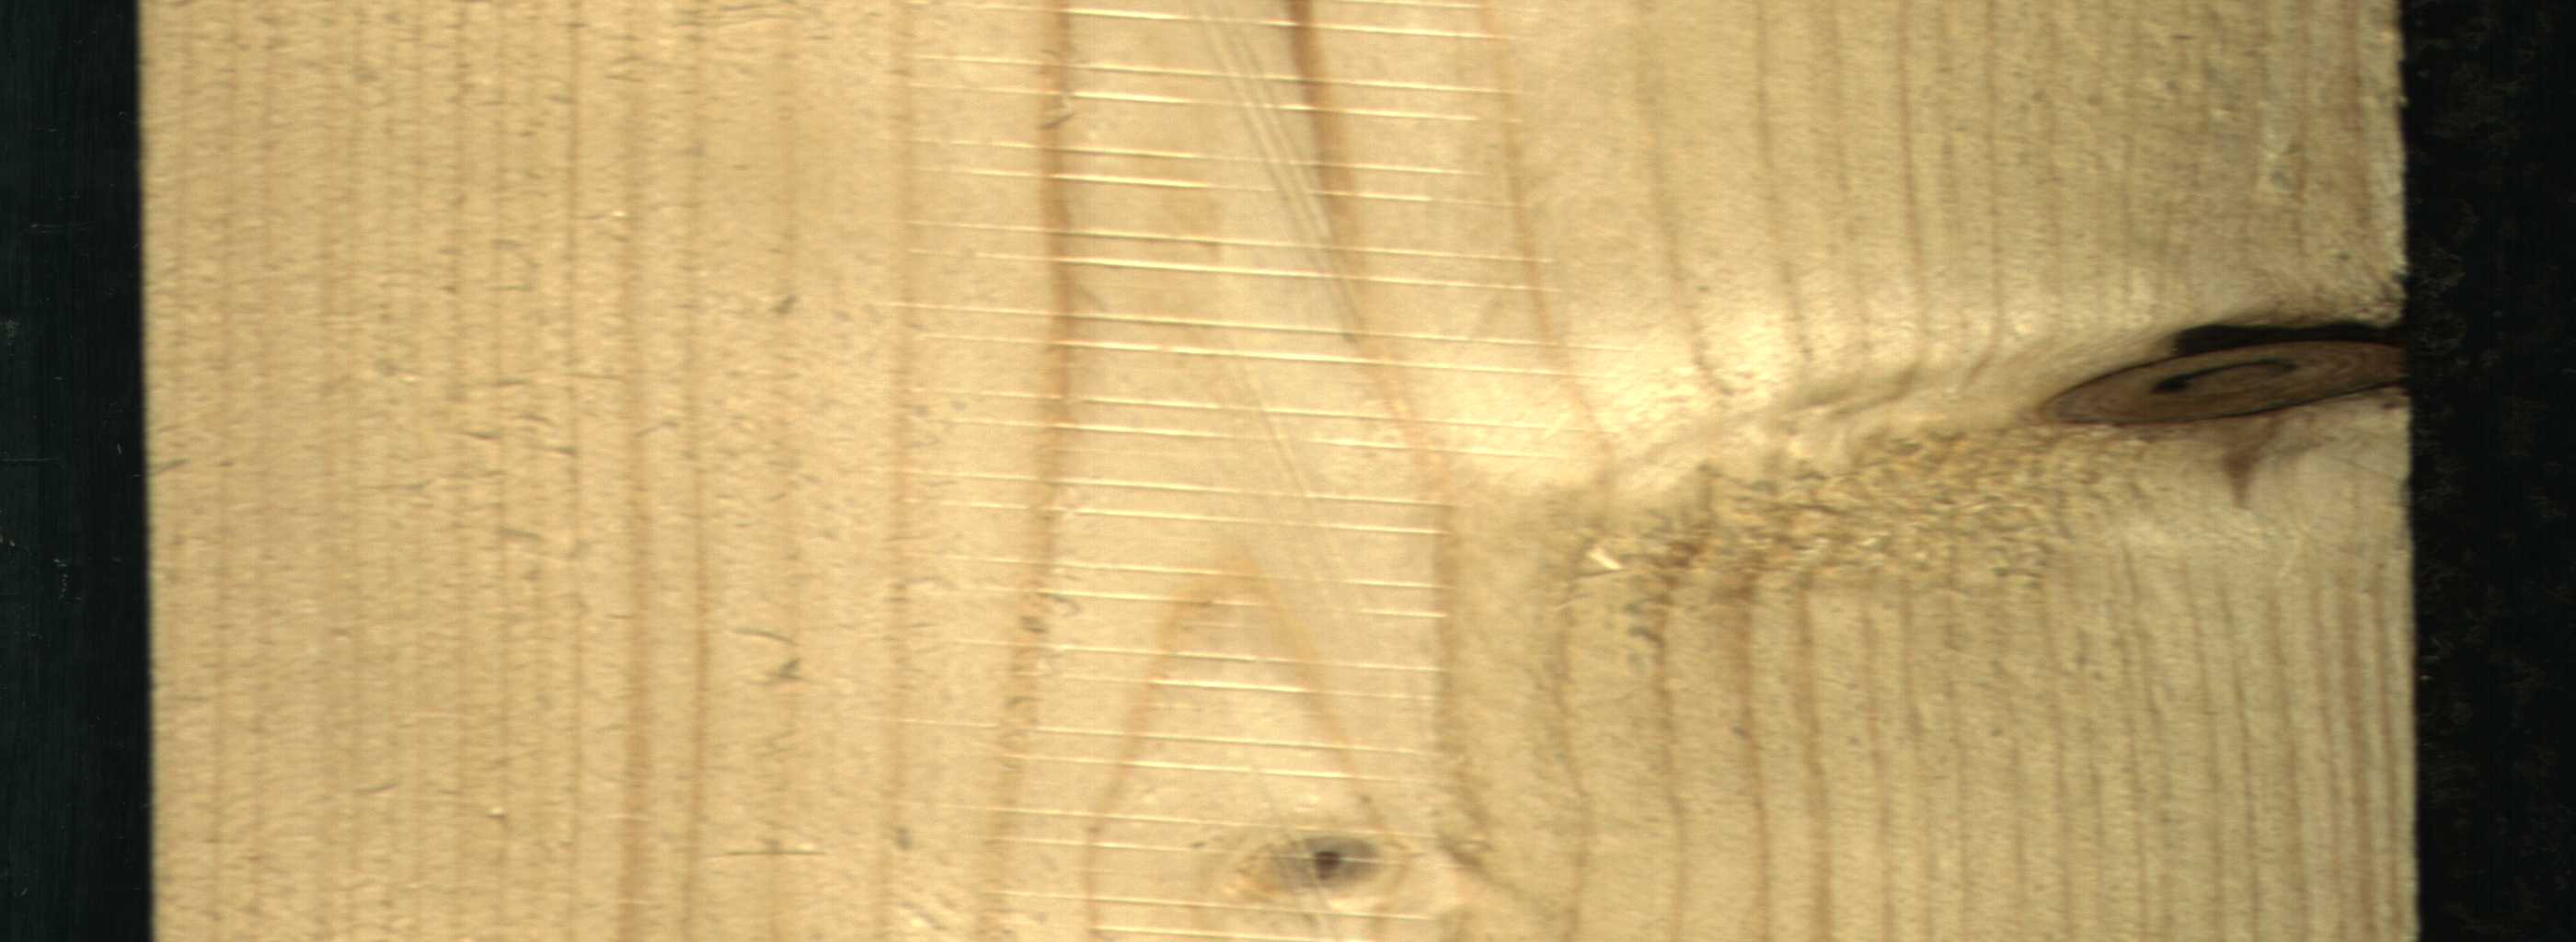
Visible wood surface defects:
Dead_Knot
Live_Knot